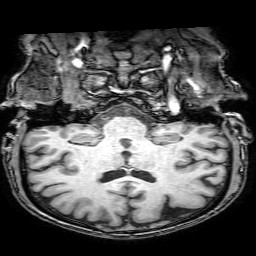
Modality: T1w
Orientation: sagittal
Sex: male
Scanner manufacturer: philips
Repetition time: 0.008217 s
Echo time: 0.0038 s